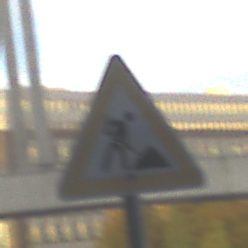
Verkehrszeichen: Arbeitsstelle
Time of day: SunriseSunset
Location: Outdoor (Urban)
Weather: PartlyCloudy
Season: NotSpecified
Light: Natural